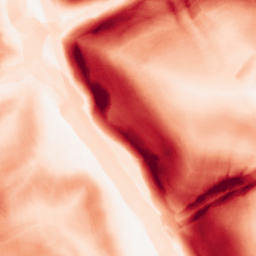
Category: morphological
Decomposition family: morphological_gradient
Decomposition parameters: size: 10
shape: diamond
Upsampling method: quartic
Upsampling parameters: scale: 4
Upsampling scale: 4